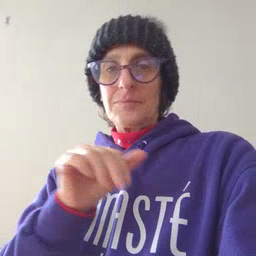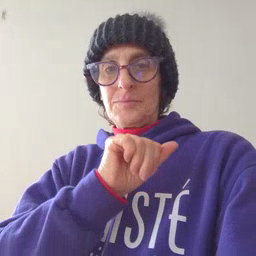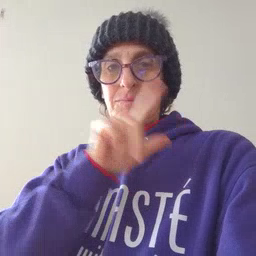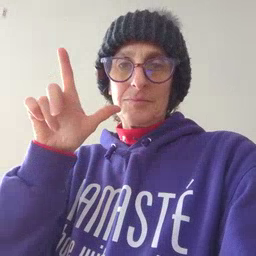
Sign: all